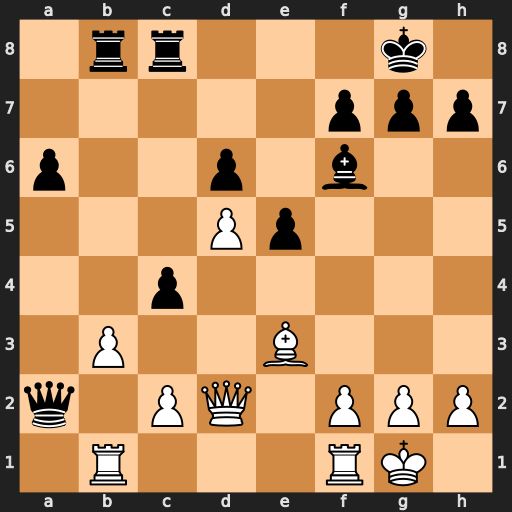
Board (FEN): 1rr3k1/5ppp/p2p1b2/3Pp3/2p5/1P2B3/q1PQ1PPP/1R3RK1
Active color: w
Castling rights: -
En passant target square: -
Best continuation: Ra1 Qb2 Rfb1 e4 Rxb2